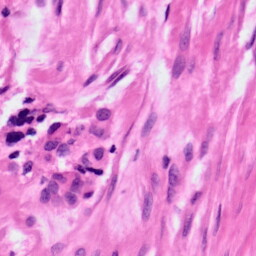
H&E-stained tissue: Ovarian